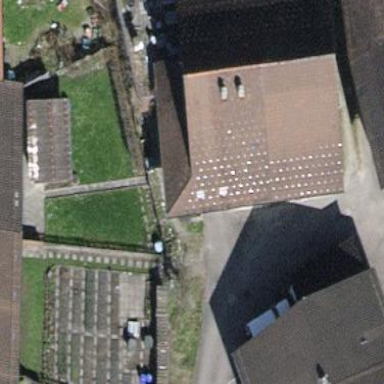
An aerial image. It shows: Building with tile roof.